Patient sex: M
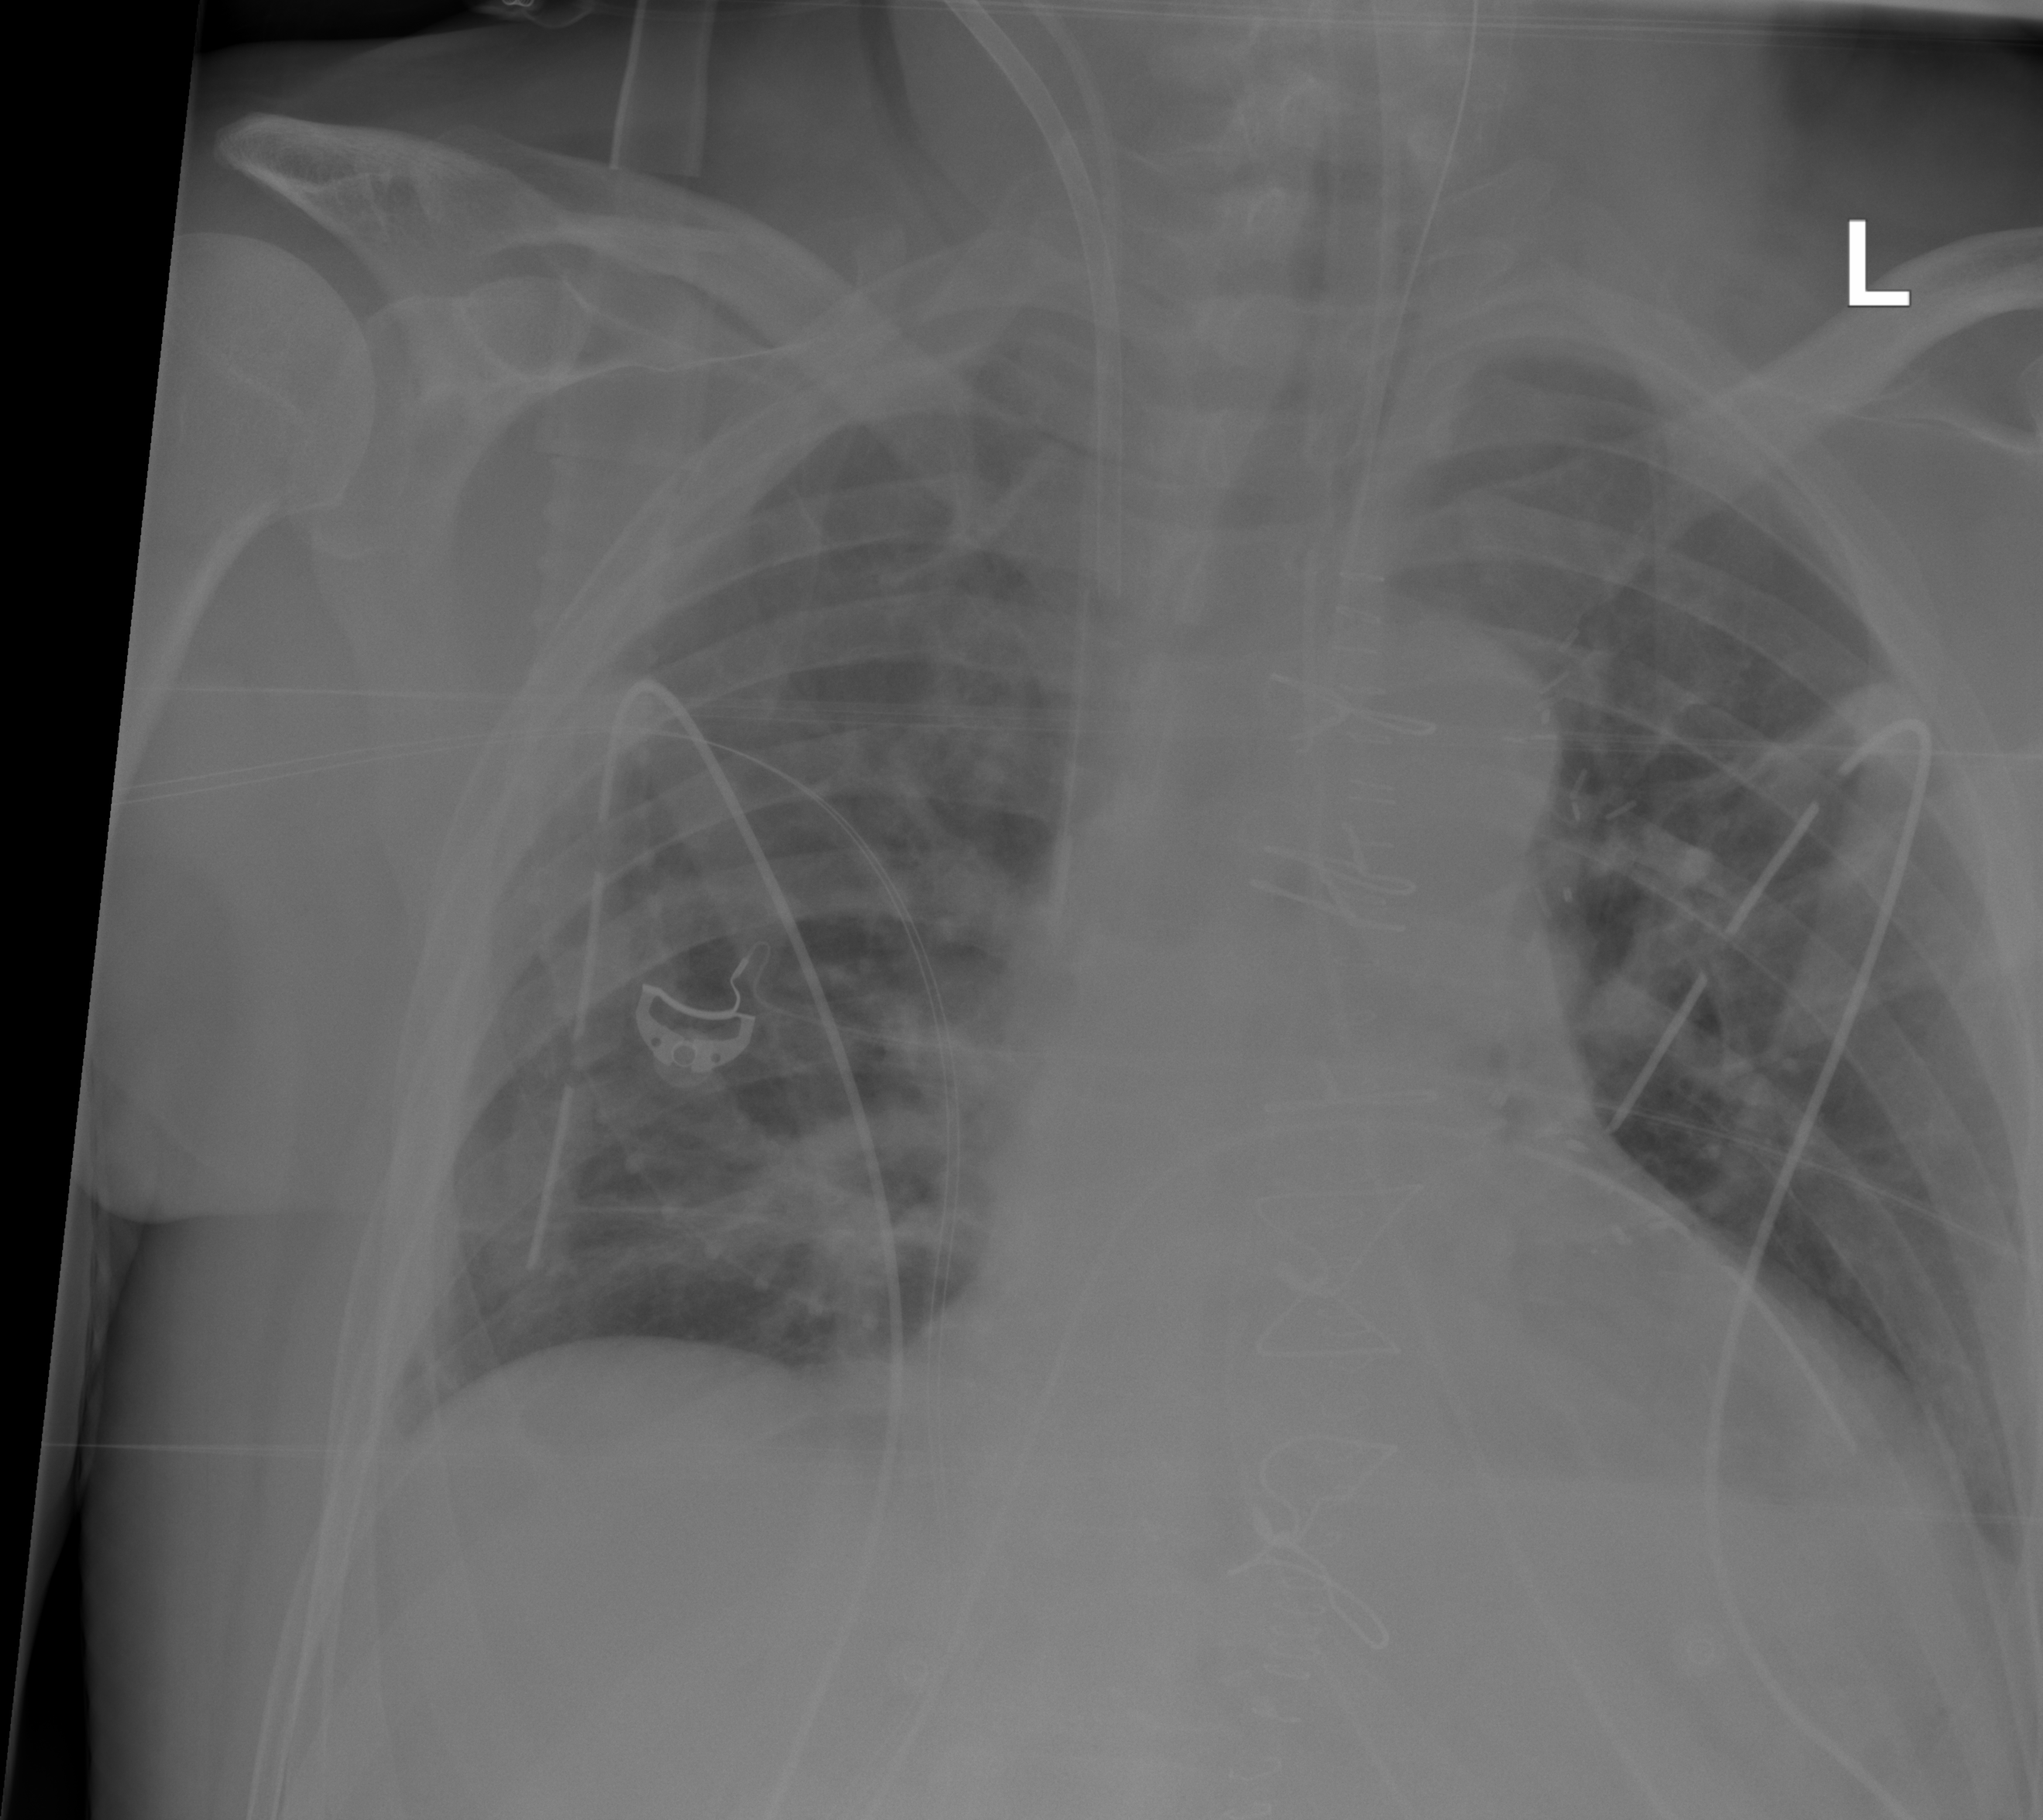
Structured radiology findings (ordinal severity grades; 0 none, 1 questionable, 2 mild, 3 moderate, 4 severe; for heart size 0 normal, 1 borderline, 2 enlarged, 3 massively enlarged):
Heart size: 0
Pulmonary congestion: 2
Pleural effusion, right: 2
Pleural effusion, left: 2
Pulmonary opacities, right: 0
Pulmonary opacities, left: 0
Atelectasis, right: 0
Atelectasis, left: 0